【题型】解答题　【知识点】解析几何　【难度】medium
已知椭圆$\Gamma: \dfrac{x^2}{2} + y^2 = 1$，$F_1$，$F_2$分别是$\Gamma$的左右焦点，点$A$，$B$，$C$，$D$均在$\Gamma$上，且点$A$是第一象限点，直线$AB$经过点$F_1$，直线$AC$，$BD$均经过点$F_2$。

(1) 求椭圆$\Gamma$的离心率；

(2) 若$\overrightarrow{F_1A} \cdot \overrightarrow{F_2A} = \dfrac{1}{2}$，求直线$AB$的方程；

(3) 求证：$\dfrac{k_{CD}}{k_{AB}}$为定值。
【解答】
【答案】(1)$\boldsymbol{\dfrac{\sqrt{2}}{2}}$；

(2)$\boldsymbol{\sqrt{2}x - 4y + \sqrt{2} = 0}$；

(3)$\boldsymbol{5}$

【解析】(1) 解：由椭圆$\Gamma: \dfrac{x^2}{2} + y^2 = 1$，可得$a^2 = 2$，$b^2 = 1$，则$a = \sqrt{2}$，$b = 1$，\\
所以$c = \sqrt{a^2 - b^2} = 1$，所以椭圆$\Gamma$的离心率为$e = \dfrac{c}{a} = \dfrac{\sqrt{2}}{2}$。

(2) 解：由(1)知，椭圆$\Gamma$的左焦点$F_1(-1,0)$，$F_2(1,0)$，\\
设$A(x_1, y_1)$，其中$x_1 > 0$，$y_1 > 0$，则$\dfrac{x_1^2}{2} + y_1^2 = 1$，\\
则向量$\overrightarrow{F_1A} = (x_1 + 1, y_1)$，$\overrightarrow{F_2A} = (x_1 - 1, y_1)$，可得$\overrightarrow{F_1A} \cdot \overrightarrow{F_2A} = x_1^2 - 1 + y_1^2 = \dfrac{1}{2}$，\\
将$y_1^2 = 1 - \dfrac{x_1^2}{2}$代入得$x_1^2 - 1 + \left(1 - \dfrac{x_1^2}{2}\right) = \dfrac{1}{2}$，解得$x_1 = 1$，则$y_1 = \dfrac{\sqrt{2}}{2}$，即$A\left(1, \dfrac{\sqrt{2}}{2}\right)$，\\
可得$k_{AB} = k_{AF} = \dfrac{\dfrac{\sqrt{2}}{2} - 0}{1 - (-1)} = \dfrac{\sqrt{2}}{4}$，\\
又由$AB$过点$F_1$，所以$AB$的方程为$y - 0 = \dfrac{\sqrt{2}}{4}(x + 1)$，即$\sqrt{2}x - 4y + \sqrt{2} = 0$。

(3) 证明：设直线$AB$的斜率为$k$，则方程为$y = k(x + 1)$，
联立方程组
\[
\begin{cases}
y = k(x + 1) \\
\dfrac{x^2}{2} + y^2 = 1
\end{cases}
,\ \text{整理得}\ (1 + 2k^2)x^2 + 4k^2x + 2k^2 - 2 = 0,
\]
设$A(x_1, y_1)$，$B(x_2, y_2)$，可得$x_1 + x_2 = -\dfrac{4k^2}{1 + 2k^2}$，$x_1x_2 = \dfrac{2(k^2 - 1)}{1 + 2k^2}$，\\
由直线$AC$过$F_2(1,0)$，设其直线方程为$x = ty + 1$，\\
联立方程组
\[
\begin{cases}
x = ty + 1 \\
\dfrac{x^2}{2} + y^2 = 1
\end{cases}
,\ \text{整理得}\ (t^2 + 2)y^2 + 2ty - 1 = 0,
\]
设$C(x_3, y_3)$，可得$y_1y_3 = -\dfrac{1}{t^2 + 2}$，\\
因为$A(x_1, y_1)$在直线$AC$上，可得$t = \dfrac{x_1 - 1}{y_1}$，化简得$y_3 = \dfrac{y_1}{2x_1 - 3}$，则$x_3 = \dfrac{3x_1 - 4}{2x_1 - 3}$，\\
同理可得：设$D(x_4, y_4)$，可得$y_4 = \dfrac{y_2}{2x_2 - 3}$，则$x_4 = \dfrac{3x_2 - 4}{2x_2 - 3}$，\\
又因为$y_1 = k(x_1 + 1)$，$y_2 = k(x_2 + 1)$，\\
又由$k_{CD} = \dfrac{y_4 - y_3}{x_4 - x_3} = \dfrac{\dfrac{y_2}{2x_2 - 3} - \dfrac{y_1}{2x_1 - 3}}{\dfrac{3x_2 - 4}{2x_2 - 3} - \dfrac{3x_1 - 4}{2x_1 - 3}} = \dfrac{\dfrac{k(x_2 + 1)}{2x_2 - 3} - \dfrac{k(x_1 + 1)}{2x_1 - 3}}{\dfrac{3x_2 - 4}{2x_2 - 3} - \dfrac{3x_1 - 4}{2x_1 - 3}} = 5k$，\\
即$k_{CD} = 5k_{AB}$，所以$\dfrac{k_{CD}}{k_{AB}} = 5$。

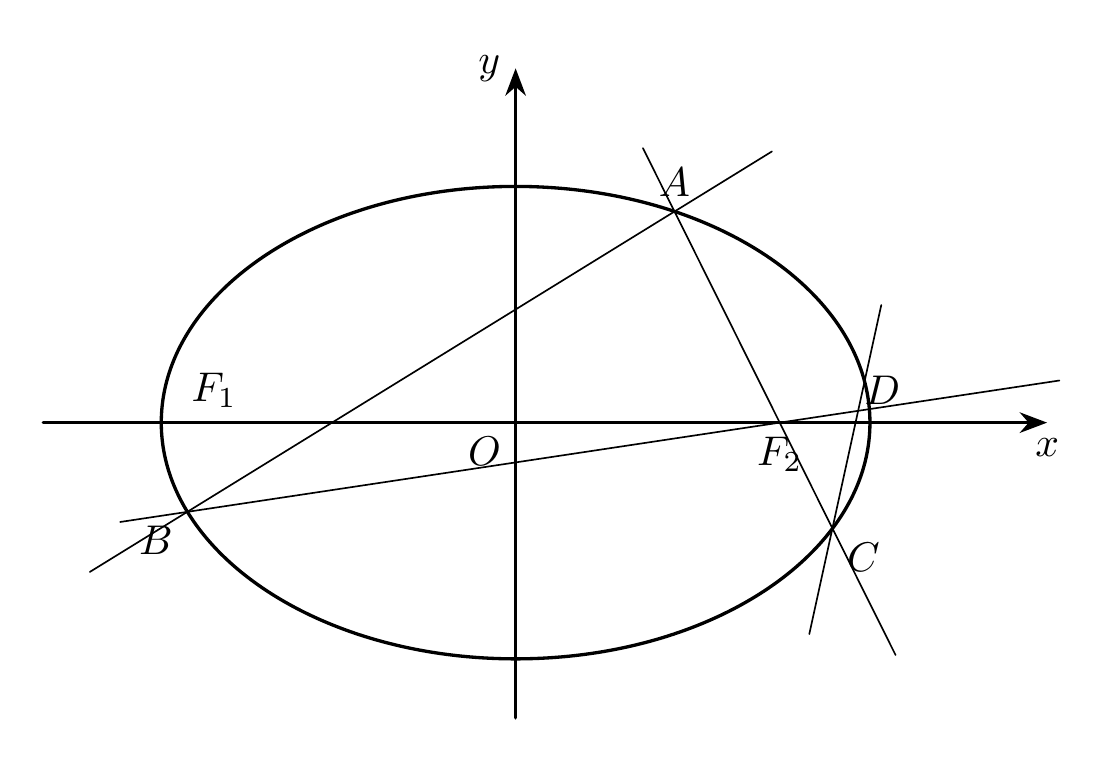